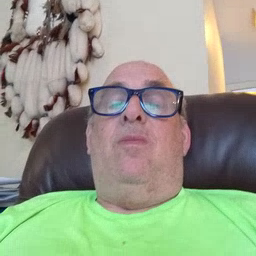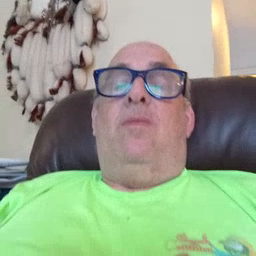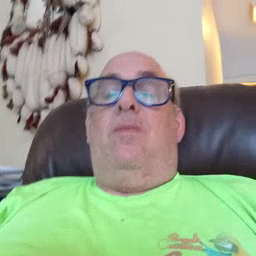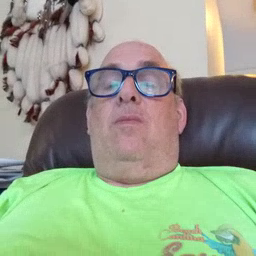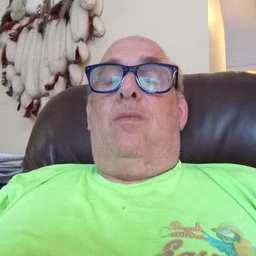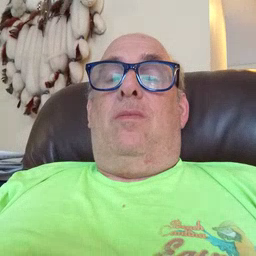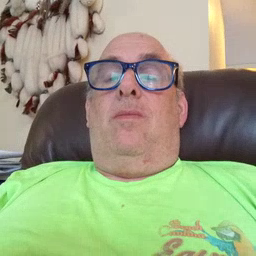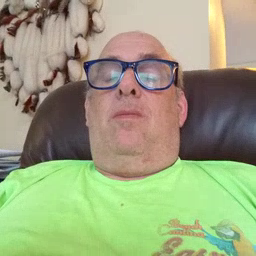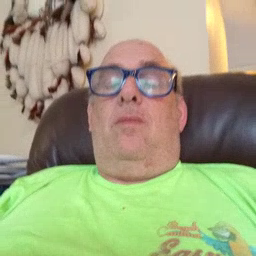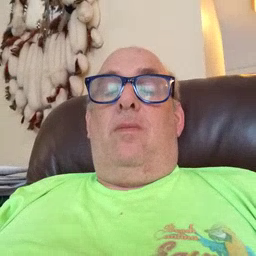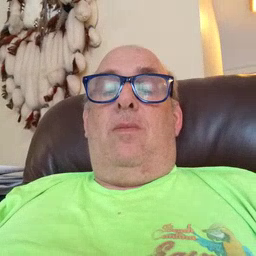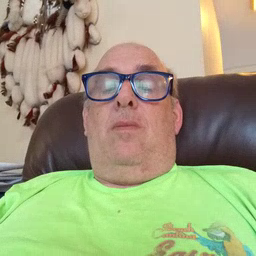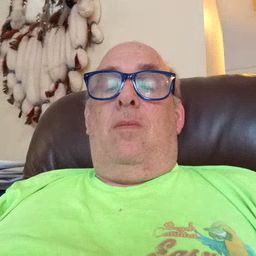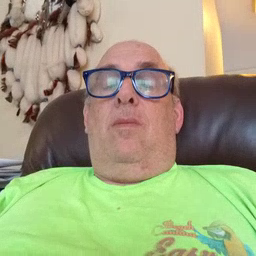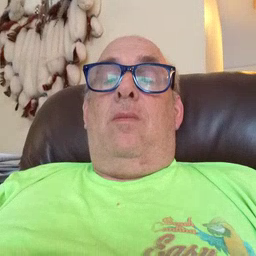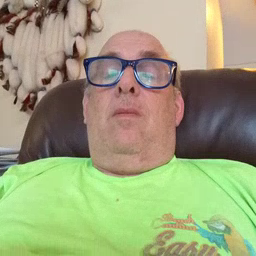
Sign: face